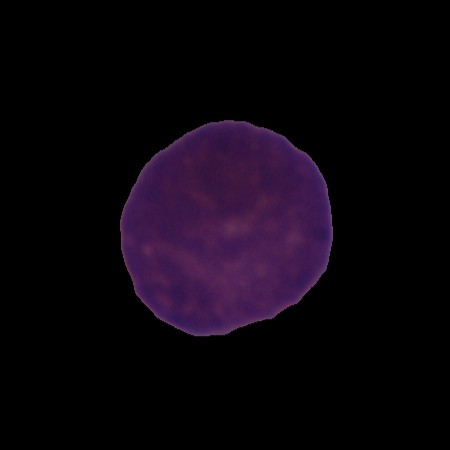
Label: cancer